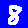
Digit: 8